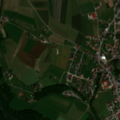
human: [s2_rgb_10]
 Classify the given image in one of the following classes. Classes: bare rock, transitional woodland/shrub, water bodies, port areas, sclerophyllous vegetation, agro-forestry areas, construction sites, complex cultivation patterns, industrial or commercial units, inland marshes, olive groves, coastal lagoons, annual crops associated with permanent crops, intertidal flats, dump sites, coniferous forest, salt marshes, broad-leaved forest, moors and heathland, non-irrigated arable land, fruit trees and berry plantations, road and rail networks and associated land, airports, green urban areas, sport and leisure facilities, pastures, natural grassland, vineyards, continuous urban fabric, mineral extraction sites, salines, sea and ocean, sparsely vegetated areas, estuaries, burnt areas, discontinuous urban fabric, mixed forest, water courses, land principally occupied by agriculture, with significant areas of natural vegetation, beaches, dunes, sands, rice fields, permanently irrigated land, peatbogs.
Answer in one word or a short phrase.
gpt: discontinuous urban fabric, non-irrigated arable land, pastures, complex cultivation patterns, broad-leaved forest